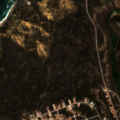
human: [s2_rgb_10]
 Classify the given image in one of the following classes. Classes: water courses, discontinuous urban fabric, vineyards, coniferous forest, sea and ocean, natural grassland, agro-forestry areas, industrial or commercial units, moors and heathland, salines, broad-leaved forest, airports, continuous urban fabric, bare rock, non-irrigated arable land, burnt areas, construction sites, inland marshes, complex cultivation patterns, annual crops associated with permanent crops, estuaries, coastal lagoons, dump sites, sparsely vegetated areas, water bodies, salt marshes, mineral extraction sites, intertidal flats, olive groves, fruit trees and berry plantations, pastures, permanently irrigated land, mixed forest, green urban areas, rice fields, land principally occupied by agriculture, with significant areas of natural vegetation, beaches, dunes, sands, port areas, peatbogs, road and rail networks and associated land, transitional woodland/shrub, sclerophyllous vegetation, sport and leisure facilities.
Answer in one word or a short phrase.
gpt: discontinuous urban fabric, permanently irrigated land, sclerophyllous vegetation, sea and ocean